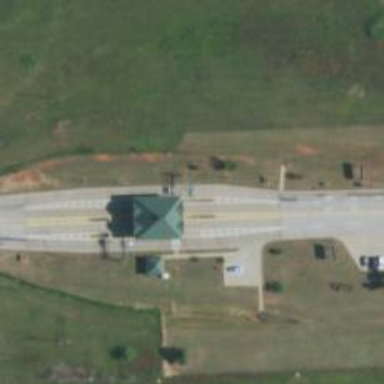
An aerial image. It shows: Toll gantry on the road.